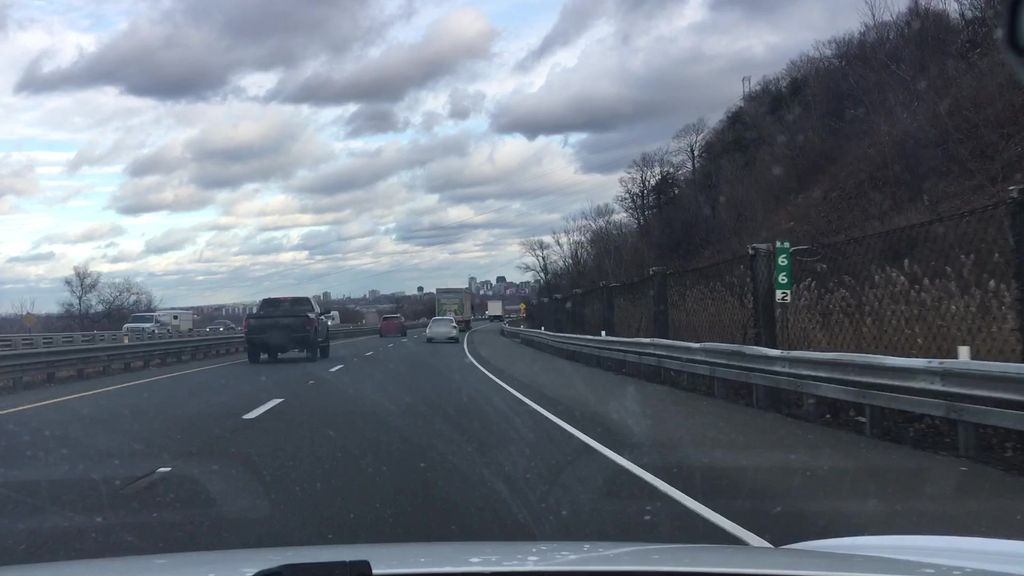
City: hamilton